Question: Let's say spreadsheet below represents my database table.

I need a query that searches this table on entry '1000' and gives me the 'id' and its column_name where it was found. I will end up with the following result set:
'''
id column_name
--- ---------
1 column_c
2 column_a
2 column_d
4 column_d
'''
I know this is quite a unusual question about database querying, because I haven't really found what I am looking for.
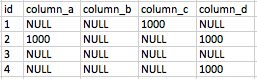
Answer: Perhaps the easiest way to do this is to unpivot the table so that the columns becomes rows and then filter the rows with matching value. As MySQL doesn't have any 'unpivot' operator we can do this using a bunch of queries joined as a set using 'union'. Each query includes a literal value specifying the source column name.
'''
select id, 'Column_a' Col from your_table where column_a = 1000 -- or like '1000%' etc.
union all
select id, 'Column_b' Col from your_table where column_b = 1000
union all
select id, 'Column_c' Col from your_table where column_c = 1000
union all
select id, 'Column_d' Col from your_table where column_d = 1000
order by id, Col
'''
<URL>